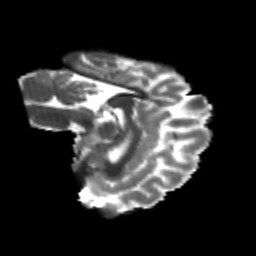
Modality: T2w
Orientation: sagittal
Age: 21
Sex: female
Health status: healthy
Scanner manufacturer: philips
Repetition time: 7.387 s
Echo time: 0.08599 s